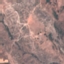
Label: PermanentCrop